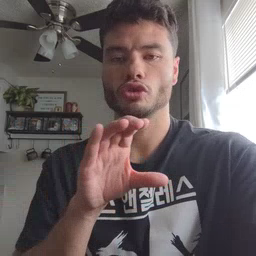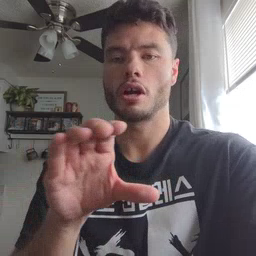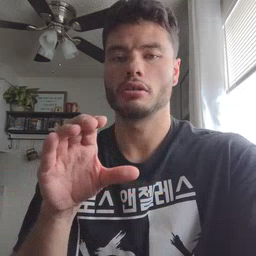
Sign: chocolate